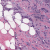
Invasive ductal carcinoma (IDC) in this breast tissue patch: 0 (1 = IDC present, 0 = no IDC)